Question:
I have a form that has an [Add Fields] option making it possible to add virtually unlimited Item Numbers and Descriptions.
These fields are named: 'item[]' and 'desc[]' (brackets for arrays).
My question is, how would I submit this information with PHP and MySQL so that each row (item and description) is submitted as it's own row in the database?
I've tried multiple methods like submitting item[0] and desc[0] together with no avail :(
Thanks for all of your help in advance!
EDIT: Below is what I've been trying to use... (Sorry, not that great with arrays...)
'''
$count = 0
foreach ($_POST['item'] as $item) {
$query = "INSERT INTO items (item, desc) VALUES ('" . $item[$count] . "', '" . $_POST['desc'][$count] . "')";
// Script simplified as it is quite complex.
if ($query_result) {
$count++;
}
}
'''
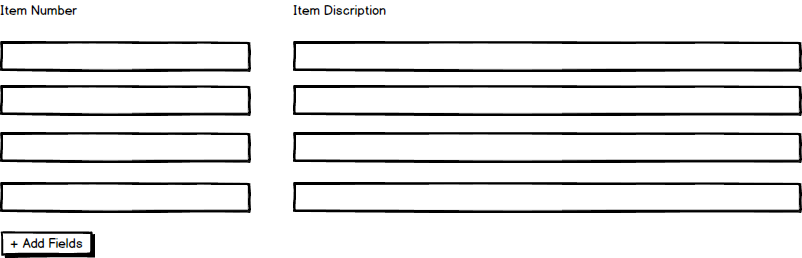
Answer: you can loop through any one of the input field using foreach loop and then access other fields.
'''
foreach($_POST['item'] as $key => $item){
//your code
$desc = $_POST['desc'][$key];
}
'''
EDIT : as per your code script will be like
'''
$count = 0
foreach ($_POST['item'] as $key => $item) {
$query = "INSERT INTO items (item, desc) VALUES ('" . $item . "', '" . $_POST['desc'][$key] . "')";
// Script simplified as it is quite complex.
if ($query_result) {
$count++;
}
}
'''